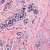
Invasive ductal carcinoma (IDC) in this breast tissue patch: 1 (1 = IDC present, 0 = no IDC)